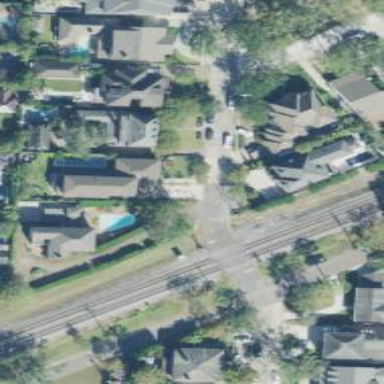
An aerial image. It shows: Railway level crossing.